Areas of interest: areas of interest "Water Sports Center"
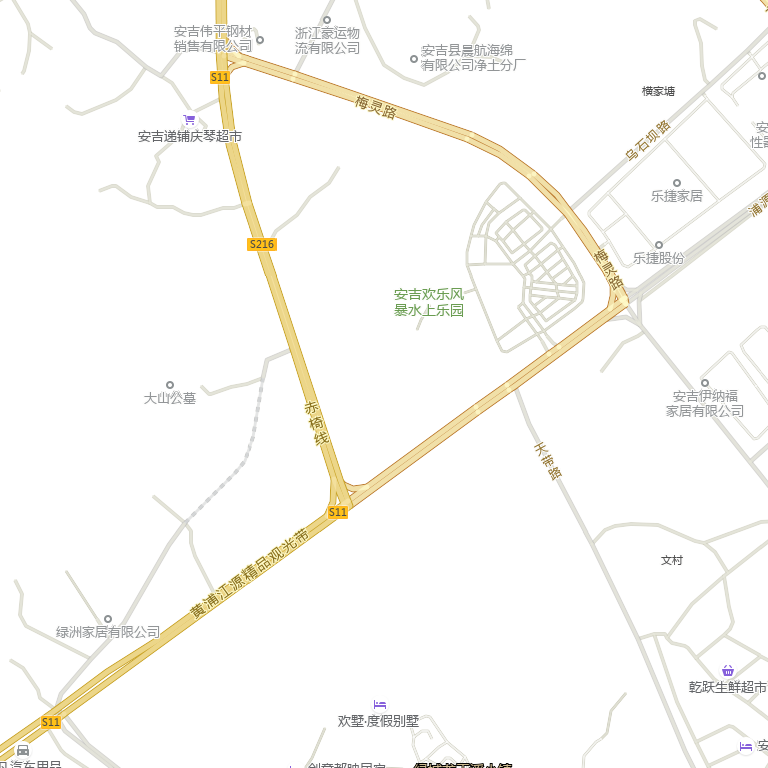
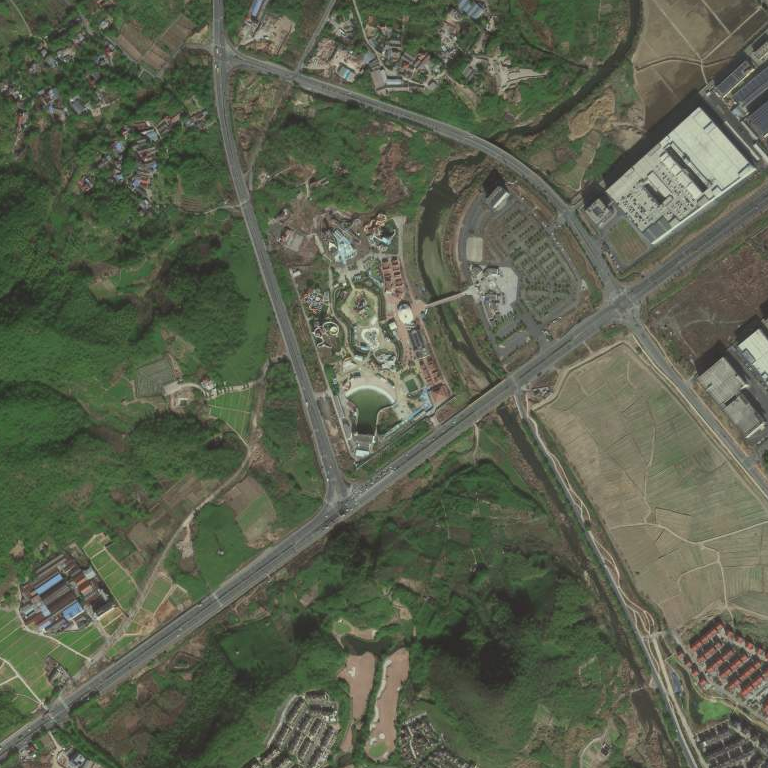